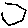
Label: hexagon